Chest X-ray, PA view. Patient: 56 years old, sex F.
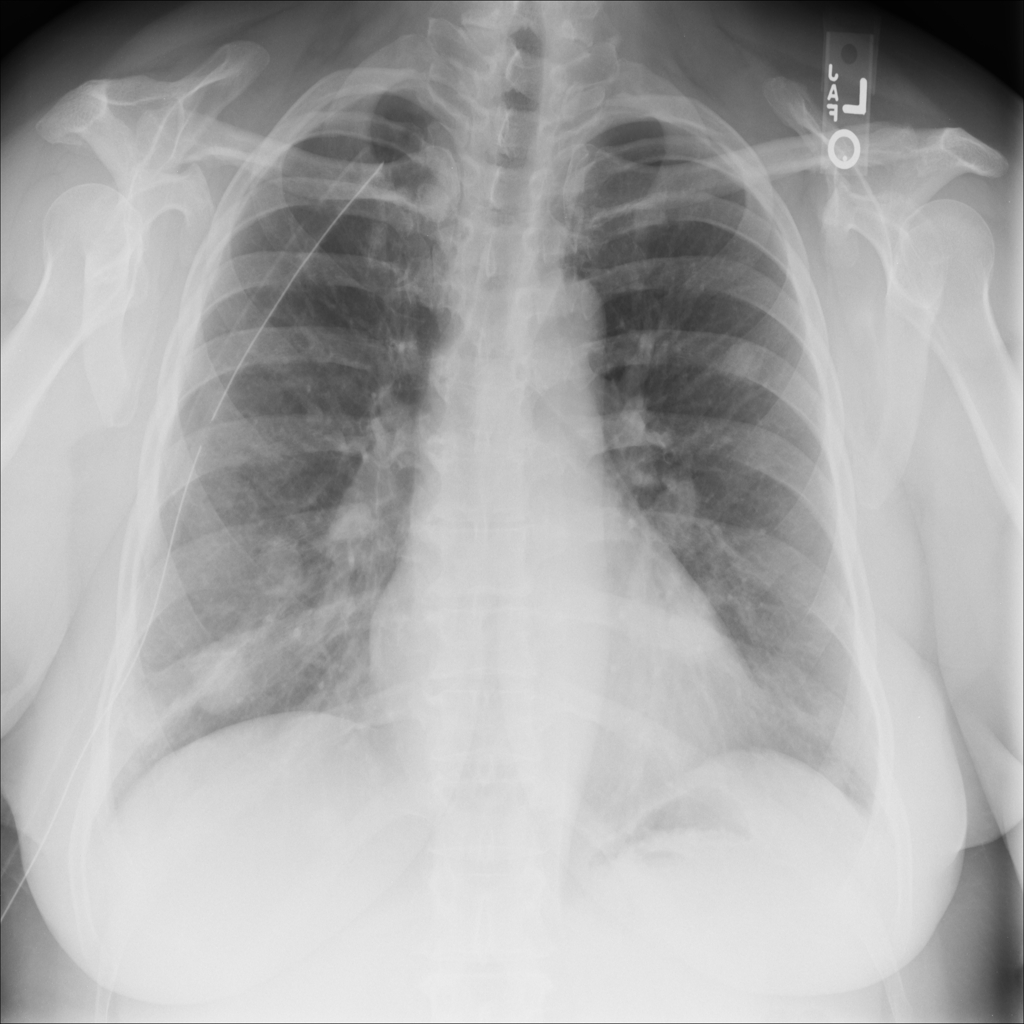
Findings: Mass